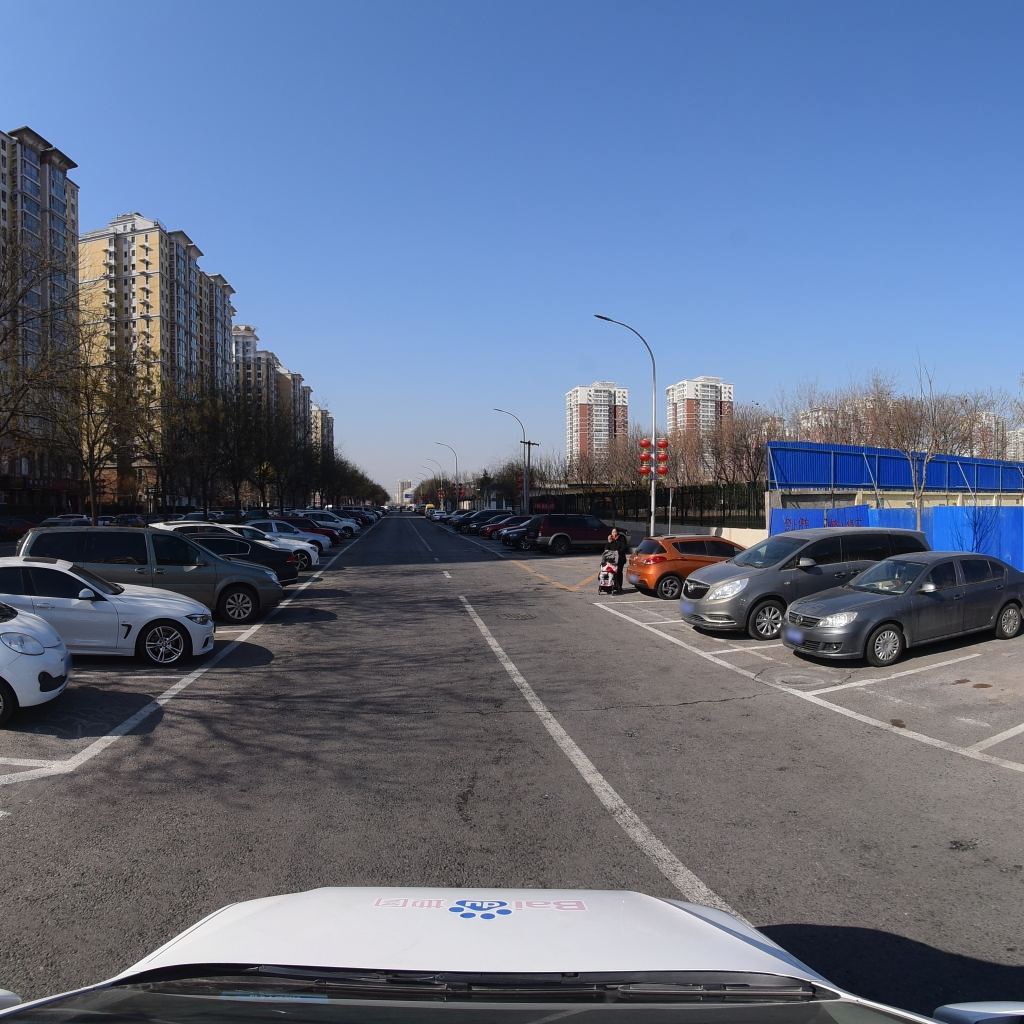
Region: Fengtai
Road damage annotations: transverse crack, manhole cover, manhole cover